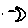
Label: moon